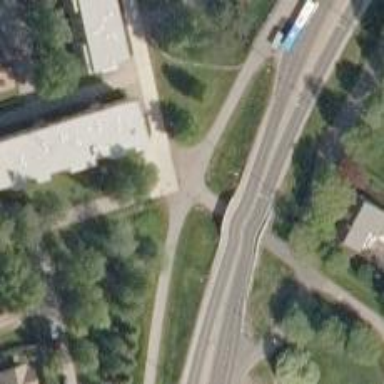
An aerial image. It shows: Asphalt cycleway.